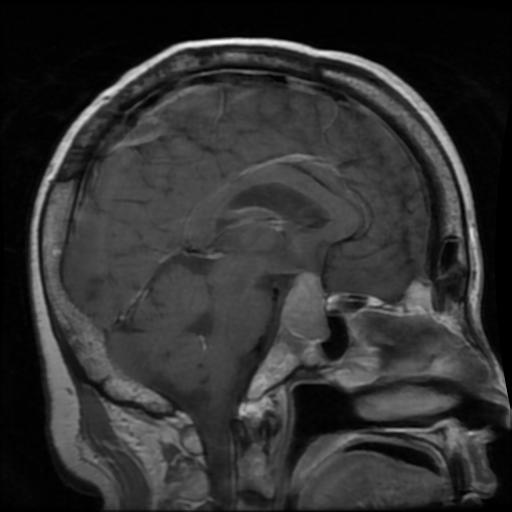
Label: pituitary